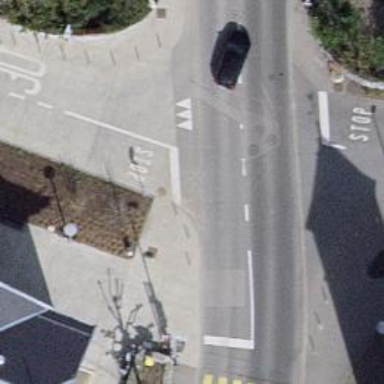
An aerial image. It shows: Road with traffic signals.